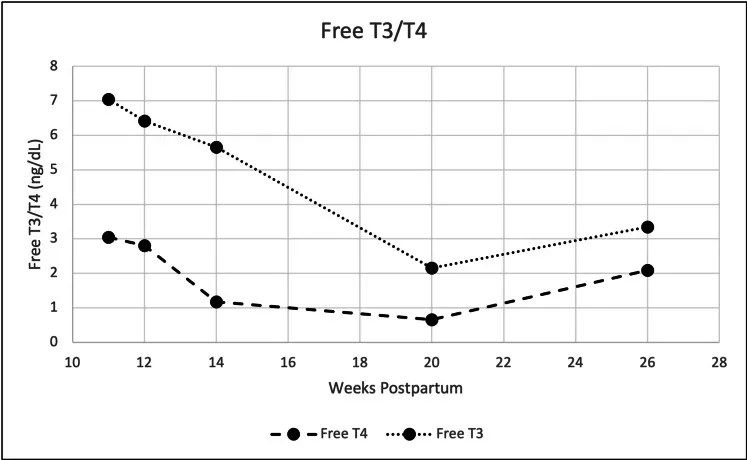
Serum free T3 and free T4 (ng/dL) at postpartum weeks 11-26.
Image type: chart (chart)